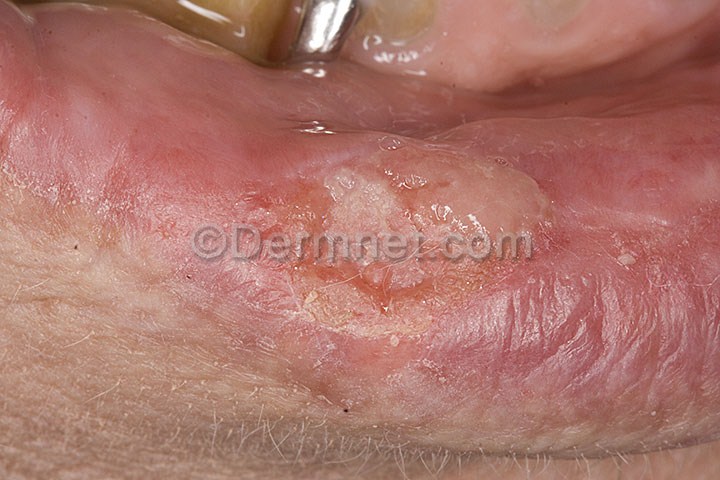
Disease: Actinic Keratosis Basal Cell Carcinoma and other Malignant Lesions